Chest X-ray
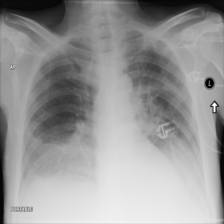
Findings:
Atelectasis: negative
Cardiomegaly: negative
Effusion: positive
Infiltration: positive
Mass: negative
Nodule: negative
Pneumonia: negative
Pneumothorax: negative
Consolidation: negative
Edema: negative
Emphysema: negative
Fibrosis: negative
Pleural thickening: negative
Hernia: negative